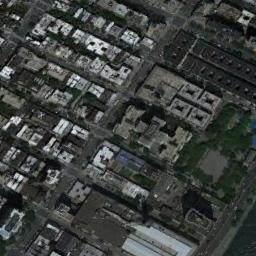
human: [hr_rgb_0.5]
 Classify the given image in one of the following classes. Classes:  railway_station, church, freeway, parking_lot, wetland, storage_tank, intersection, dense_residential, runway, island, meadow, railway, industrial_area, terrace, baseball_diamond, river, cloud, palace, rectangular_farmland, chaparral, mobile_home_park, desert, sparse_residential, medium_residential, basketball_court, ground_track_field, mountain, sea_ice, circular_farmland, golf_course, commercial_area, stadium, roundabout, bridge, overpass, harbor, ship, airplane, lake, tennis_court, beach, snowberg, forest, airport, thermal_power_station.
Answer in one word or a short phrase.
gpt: commercial_area